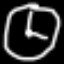
Label: clock